Question: I know virtually nothing about SSRS, so forgive me if I'm using the wrong vocab.
The group I'm working for has a list of volunteer opportunities. Each opportunity has a specified number of volunteers needed. The database keeps track of people who have volunteered, for which opportunity they volunteered, and the status of their volunteering: whether they've just signed up and need to be contacted, whether they're somewhere in the process of becoming a volunteer, whether they volunteering, or whether they've quit volunteering.
Certain volunteer opportunities (i.e. those requiring contact with children and therefore requiring a background check), have more volunteer states than the rest of the opportunities. For these opportunities there are a total of 14 states, compared to 3 or 4 for the rest.
I need to create a report that displays the counts of people in each state for each opportunity. It's unreasonable for there to be 15 columns (14 + the volunteers needed) for states when most have only three. For children-related opportunities, I want to specify an 'other' column, and have a expansion [+] to the left of the volunteer opportunity name which will expand out all the children-specific states with their associated counts.
The report as it is now looks like this:

My background is in database/query design, so naturally I wrote a query with a joined sub-query for each of the columns. Rather than making an additional new subquery for each of the 'Other' states, I assume there's a way that I can have a single subquery join grouping on the volunteer status, and let SSRS do the rest of the work. (I may be wrong about SSRS's capabilities here.)
My proposed query looks something like this:
'''
SELECT vo.name, vo.volunteers_needed, vm.status, vm.status_count
FROM tbl_volunteer_opportunity vo
JOIN (SELECT volunteer_opp_id, status, COUNT(*) "status_count"
FROM tbl_volunteer_opportunity_member
GROUP BY volunteer_opp_id, status) vm ON vo.volunteer_opp_id = vm.volunteer_op_id
'''
I now need to make a tablix and/or datasource to make columns for the 'Connected', 'In Process', 'No Contact', and an aggregate for 'Other' values, and then do for a expansion for each of the 'Other' statuses.
I'm not sure how to do either of those things.
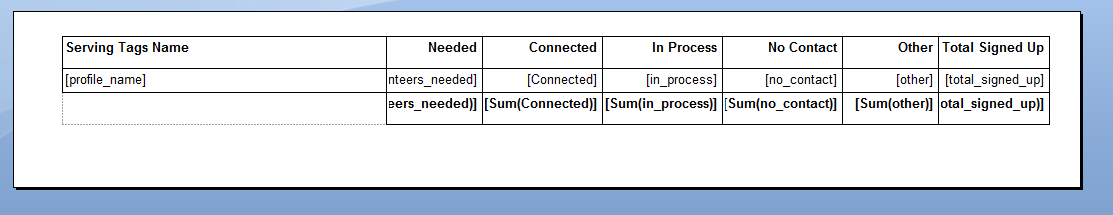
Answer: Assuming you have a query that returns data in the following format:
'''
+-------------+--------------------+-------------+-------+
| ProfileName | Status | StatusGroup | Count |
+-------------+--------------------+-------------+-------+
| A | Needed | Needed | 5 |
| A | Connected | Connected | 3 |
| A | In Process | In Process | 5 |
| A | No Contact | No Contact | 2 |
| A | Other status | Other | 3 |
| A | Another status | Other | 6 |
| A | Yet another status | Other | 2 |
+-------------+--------------------+-------------+-------+
'''
You then create a tablix that uses the ProfileName as a row grouping, and the StatusGroup as a column group. The tablix will look like this in the designer:
'''
+-----------------+
| [StatusGroup] |
+-----------------+-----------------+
| [ProfileName] | [Sum(Count)] |
+-----------------+-----------------+
'''
You can then add a totel column on the right, and add an additional level to the column group with interactive expand/collapse functionality (to expand the "Other" StatusGroup into the individual statuses). Using SSRS expressions, you should be able to hide the expand/collapse button on the column headers of the StatusGroups that are not "Other".
Hope this is enough to get you started.